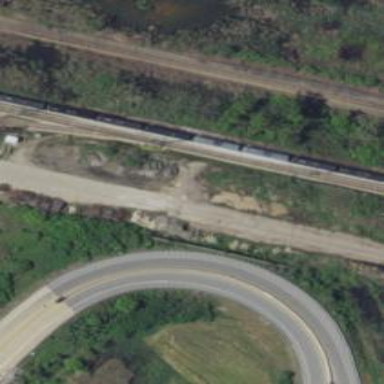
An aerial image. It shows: Railway service station.